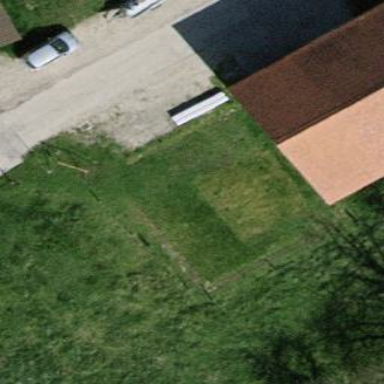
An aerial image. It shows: Greenhouse.